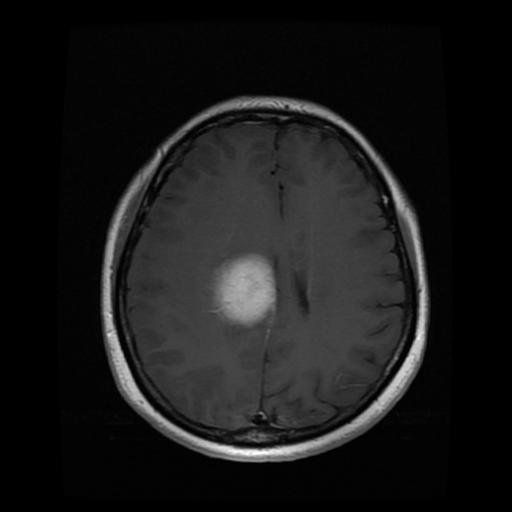
Label: meningioma